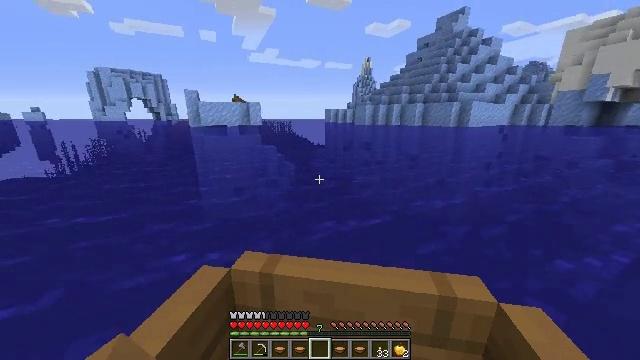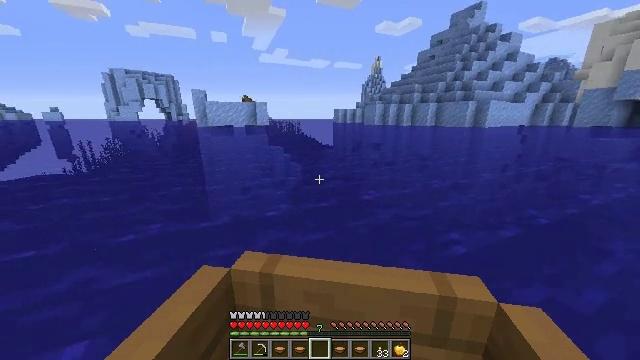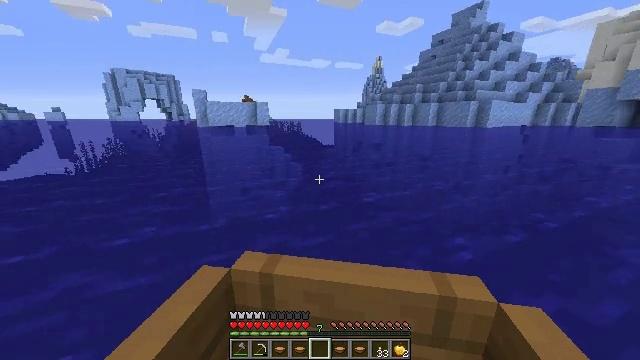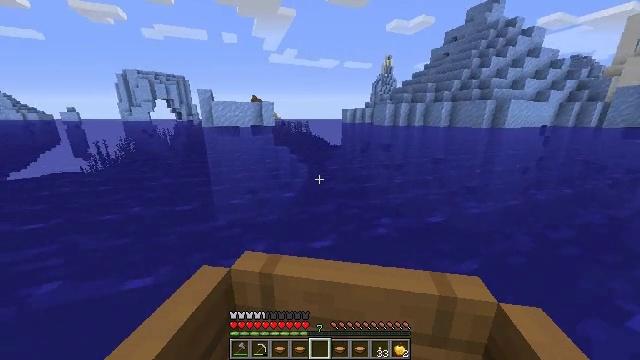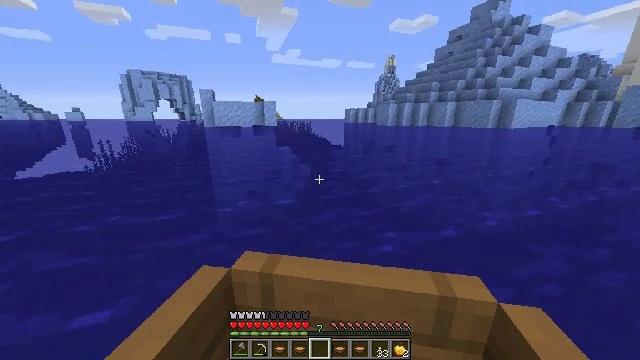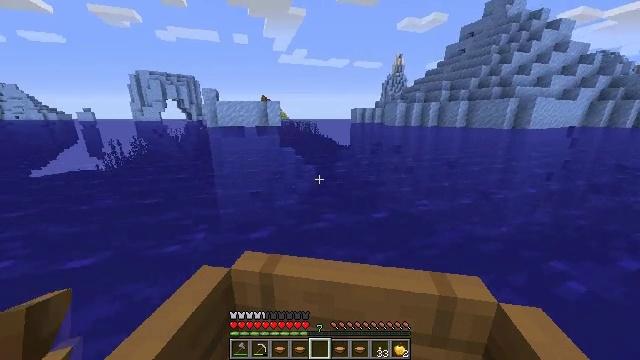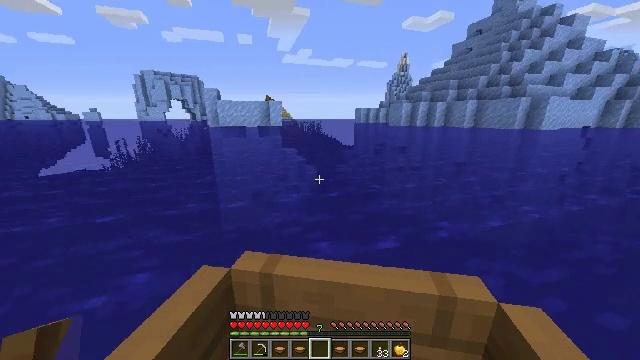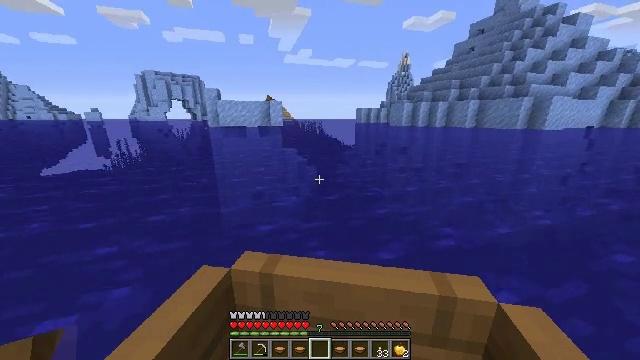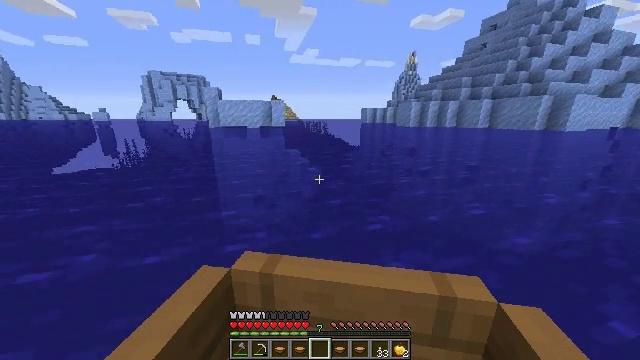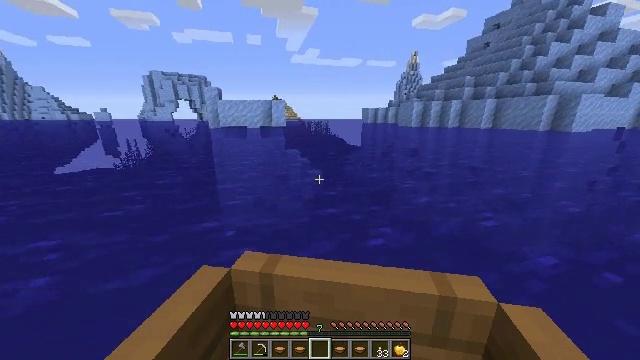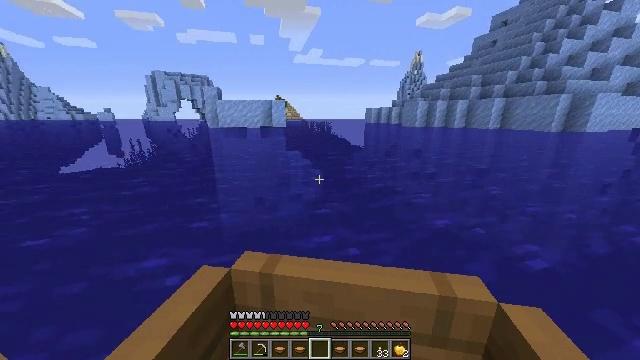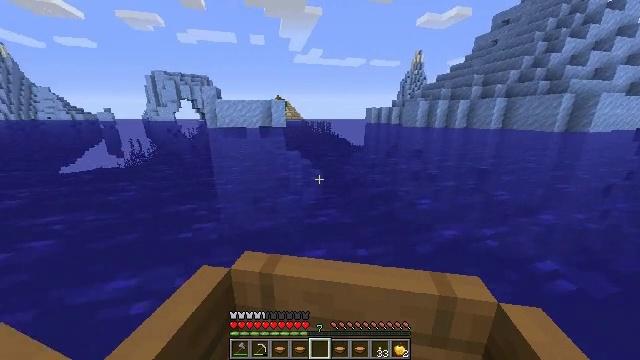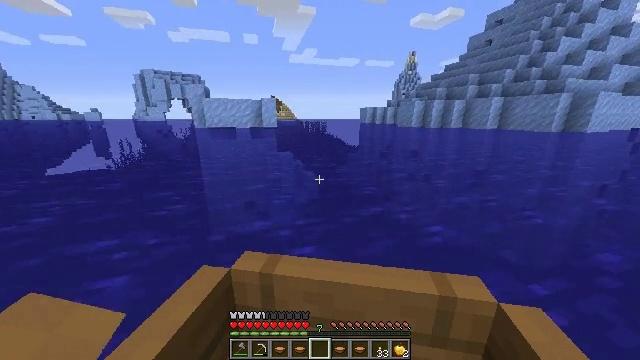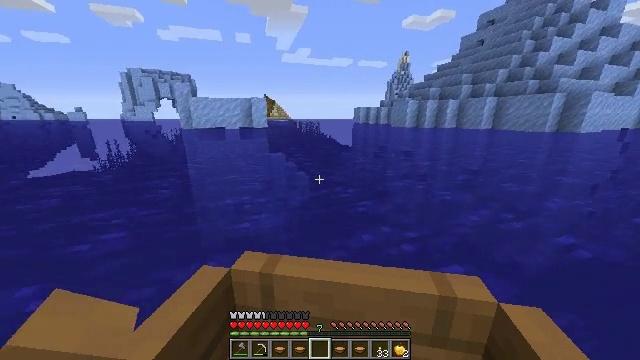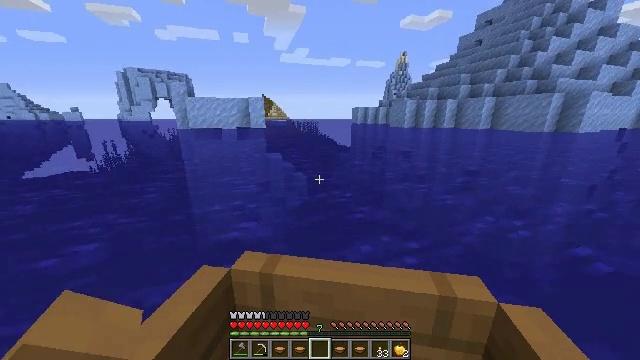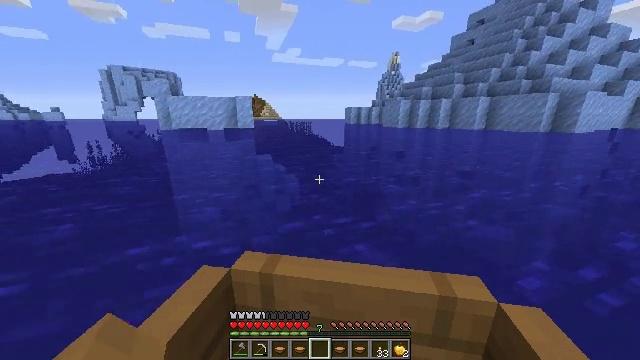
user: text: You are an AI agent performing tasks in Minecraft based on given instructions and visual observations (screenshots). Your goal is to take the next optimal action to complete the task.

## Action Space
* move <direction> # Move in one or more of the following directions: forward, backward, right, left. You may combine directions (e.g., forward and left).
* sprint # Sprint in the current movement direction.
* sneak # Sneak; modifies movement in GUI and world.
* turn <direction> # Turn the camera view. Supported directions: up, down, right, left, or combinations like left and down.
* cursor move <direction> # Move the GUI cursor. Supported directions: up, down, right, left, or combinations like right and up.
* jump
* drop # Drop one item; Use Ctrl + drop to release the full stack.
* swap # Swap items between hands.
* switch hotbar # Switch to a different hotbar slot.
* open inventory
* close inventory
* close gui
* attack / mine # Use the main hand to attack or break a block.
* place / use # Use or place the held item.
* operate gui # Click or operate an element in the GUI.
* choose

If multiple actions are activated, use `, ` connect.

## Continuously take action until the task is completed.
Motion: motion action
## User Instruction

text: Remove a mushroom stew from the inventory.
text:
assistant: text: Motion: move forward, sprint
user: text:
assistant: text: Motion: move forward, sprint
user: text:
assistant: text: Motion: move forward, sprint
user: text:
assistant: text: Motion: move forward, sprint
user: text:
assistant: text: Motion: move forward, sprint
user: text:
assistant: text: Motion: move forward, sprint
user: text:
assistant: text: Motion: move forward, sprint
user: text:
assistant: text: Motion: move forward, sprint
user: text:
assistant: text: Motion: move forward, sprint
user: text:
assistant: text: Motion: move forward and move right, sprint
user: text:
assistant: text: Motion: move forward and move right, sprint
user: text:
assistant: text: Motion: move forward, sprint
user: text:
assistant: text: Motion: move forward, sprint
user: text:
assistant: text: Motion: move forward, sprint
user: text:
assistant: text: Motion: move forward, sprint
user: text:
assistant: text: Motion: move forward, sprint
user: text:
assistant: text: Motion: move forward, sprint
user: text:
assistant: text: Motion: move forward, sprint
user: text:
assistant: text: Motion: move forward, sprint
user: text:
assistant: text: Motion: move forward, sprint
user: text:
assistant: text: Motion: move forward and move left, sprint
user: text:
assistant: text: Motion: move forward and move left, sprint
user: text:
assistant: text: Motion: move forward and move left, sprint
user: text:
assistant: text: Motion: move forward, sprint
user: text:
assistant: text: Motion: move forward, sprint
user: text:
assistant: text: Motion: move forward, sprint
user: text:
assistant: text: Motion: move forward, sprint
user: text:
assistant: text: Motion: move forward, sprint
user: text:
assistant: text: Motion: move forward, sprint
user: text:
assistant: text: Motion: move forward, sprint